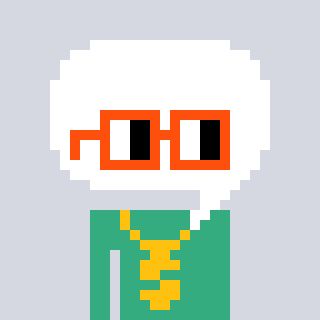
a pixel art character with square orange glasses, a speech bubble-shaped head and a teal-colored body on a cool background